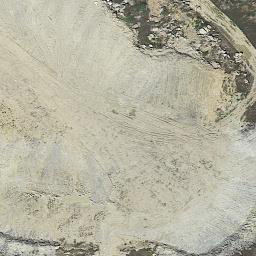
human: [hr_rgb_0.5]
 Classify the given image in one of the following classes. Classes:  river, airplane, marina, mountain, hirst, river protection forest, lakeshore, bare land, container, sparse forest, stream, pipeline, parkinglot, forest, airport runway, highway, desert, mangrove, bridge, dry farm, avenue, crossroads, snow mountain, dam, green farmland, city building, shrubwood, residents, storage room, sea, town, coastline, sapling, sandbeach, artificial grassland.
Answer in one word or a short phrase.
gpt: bare land